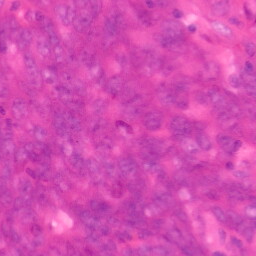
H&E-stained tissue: Colon